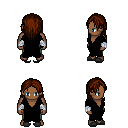
a pixel art fantasy rpg character, male body template, human, dark skin, black robe, teal pants, brown long hairstyle, white cloth bandages, gray slippers, four views (front, back, left, right), 2x2 character sprite sheet, small pixel art, hard edges, no anti-aliasing